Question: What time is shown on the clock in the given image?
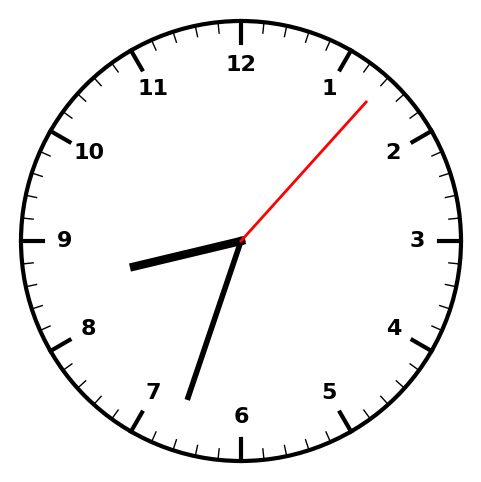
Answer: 08:33:07